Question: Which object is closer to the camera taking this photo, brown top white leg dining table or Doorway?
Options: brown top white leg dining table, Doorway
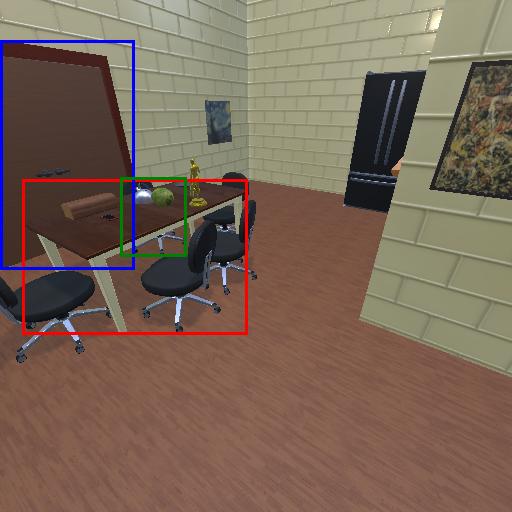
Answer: brown top white leg dining table